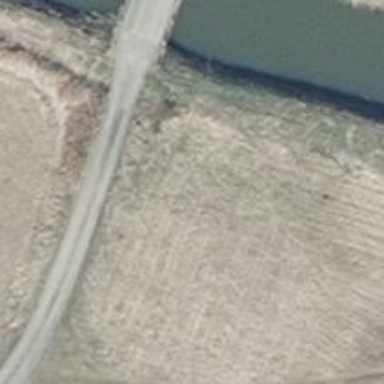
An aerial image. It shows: Track road passing over bridge with grade 3 tracktype.